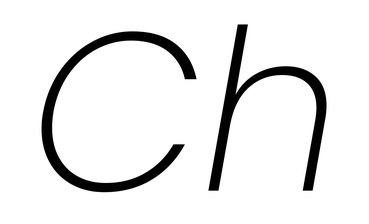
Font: Poppins-ExtraLightItalic